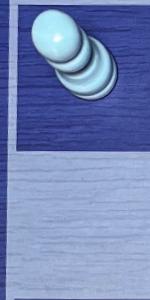
Label: Empty